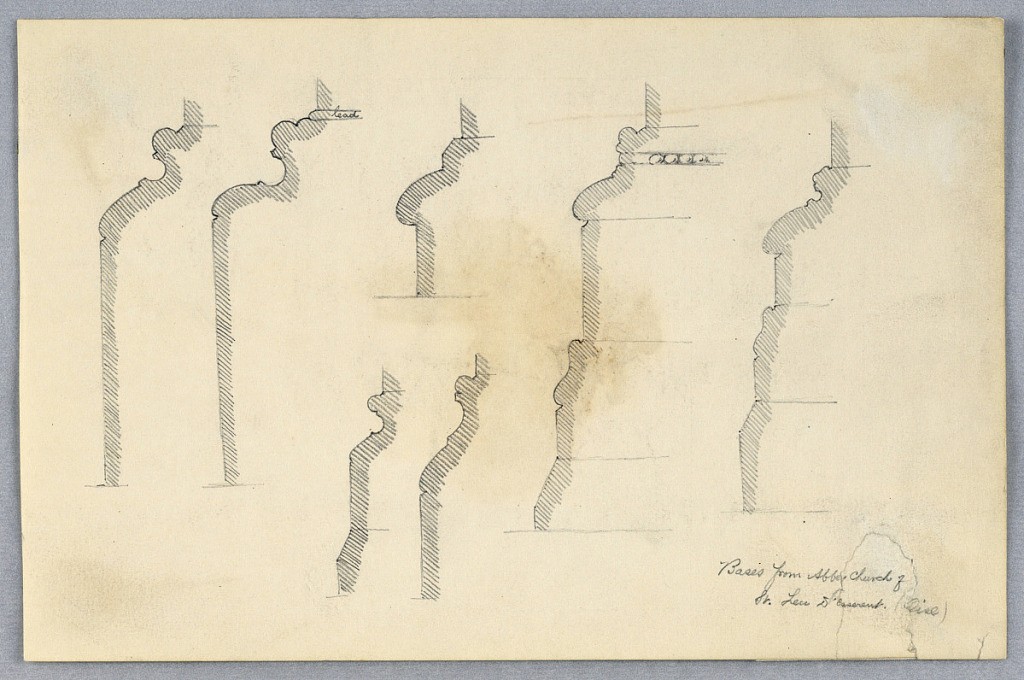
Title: Abbey Church of St. Leu d’Esserent. (Oise)
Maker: Arnold William Brunner, American, 1857–1925
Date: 1879–80
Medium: Graphite on paper
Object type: Drawing
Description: Seven sketches of bases, in outline.